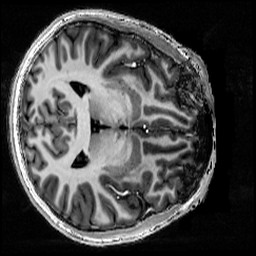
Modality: T1w
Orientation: axial
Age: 26
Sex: male